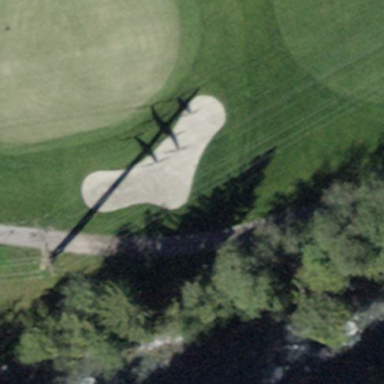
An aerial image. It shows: Golf bunker filled with natural sand.